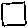
Label: square